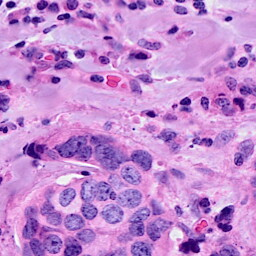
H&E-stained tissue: Breast